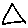
Label: triangle